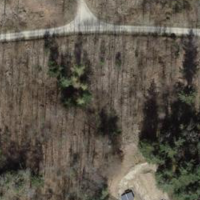
EUNIS habitat code: 44
Species observed at this site:
Tussilago farfara